Field crop: maize
Growth stage: 2
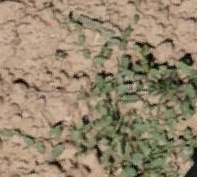
Species: convolvulus